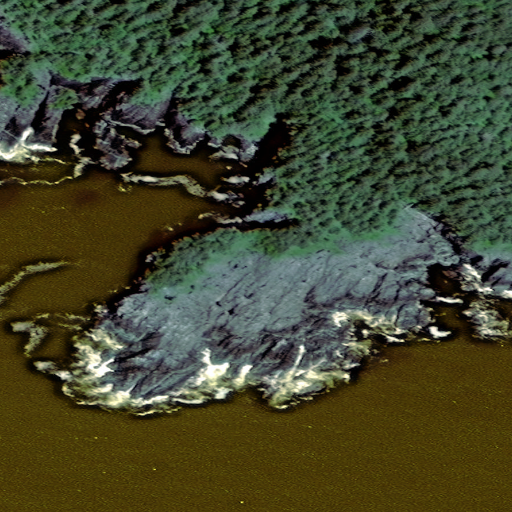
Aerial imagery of cape in Alaska named Harrington Point containing only unknown